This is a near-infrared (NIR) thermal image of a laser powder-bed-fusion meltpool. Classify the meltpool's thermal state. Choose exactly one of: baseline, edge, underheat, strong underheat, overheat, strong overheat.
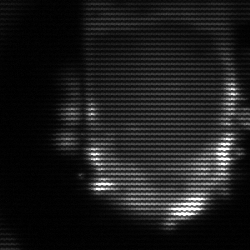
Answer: baseline